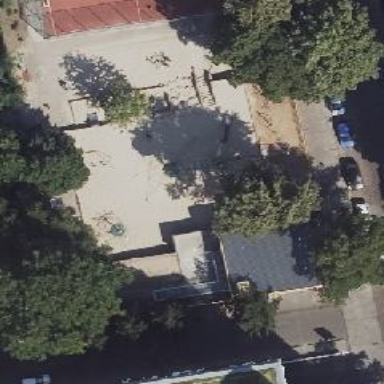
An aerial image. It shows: Playground featuring balance rope.